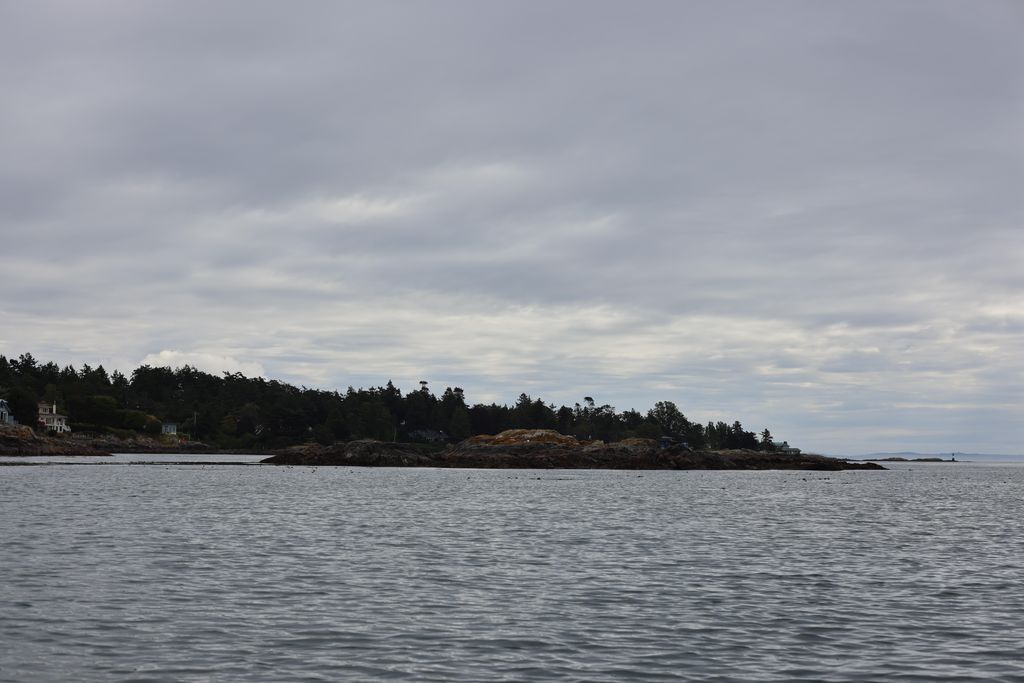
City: victoria